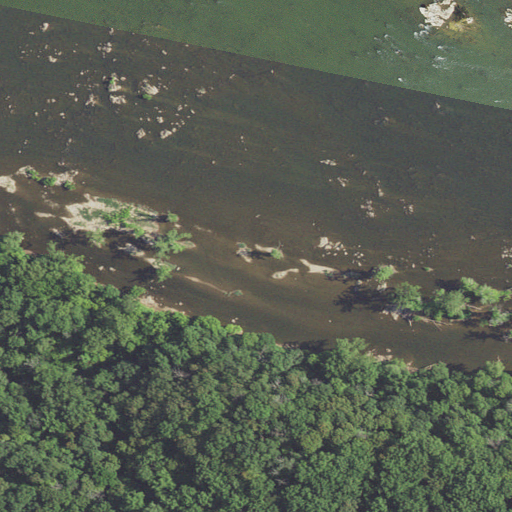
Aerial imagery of island in Maryland named Langley Island containing open water, deciduous forest, woody wetlands, herbaceous wetlands, and open development